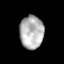
Tissue: prostate
Cell type: T cells
Senescence score: 0.3609
Nuclear area (px): 771
Mean DAPI intensity: 179.332